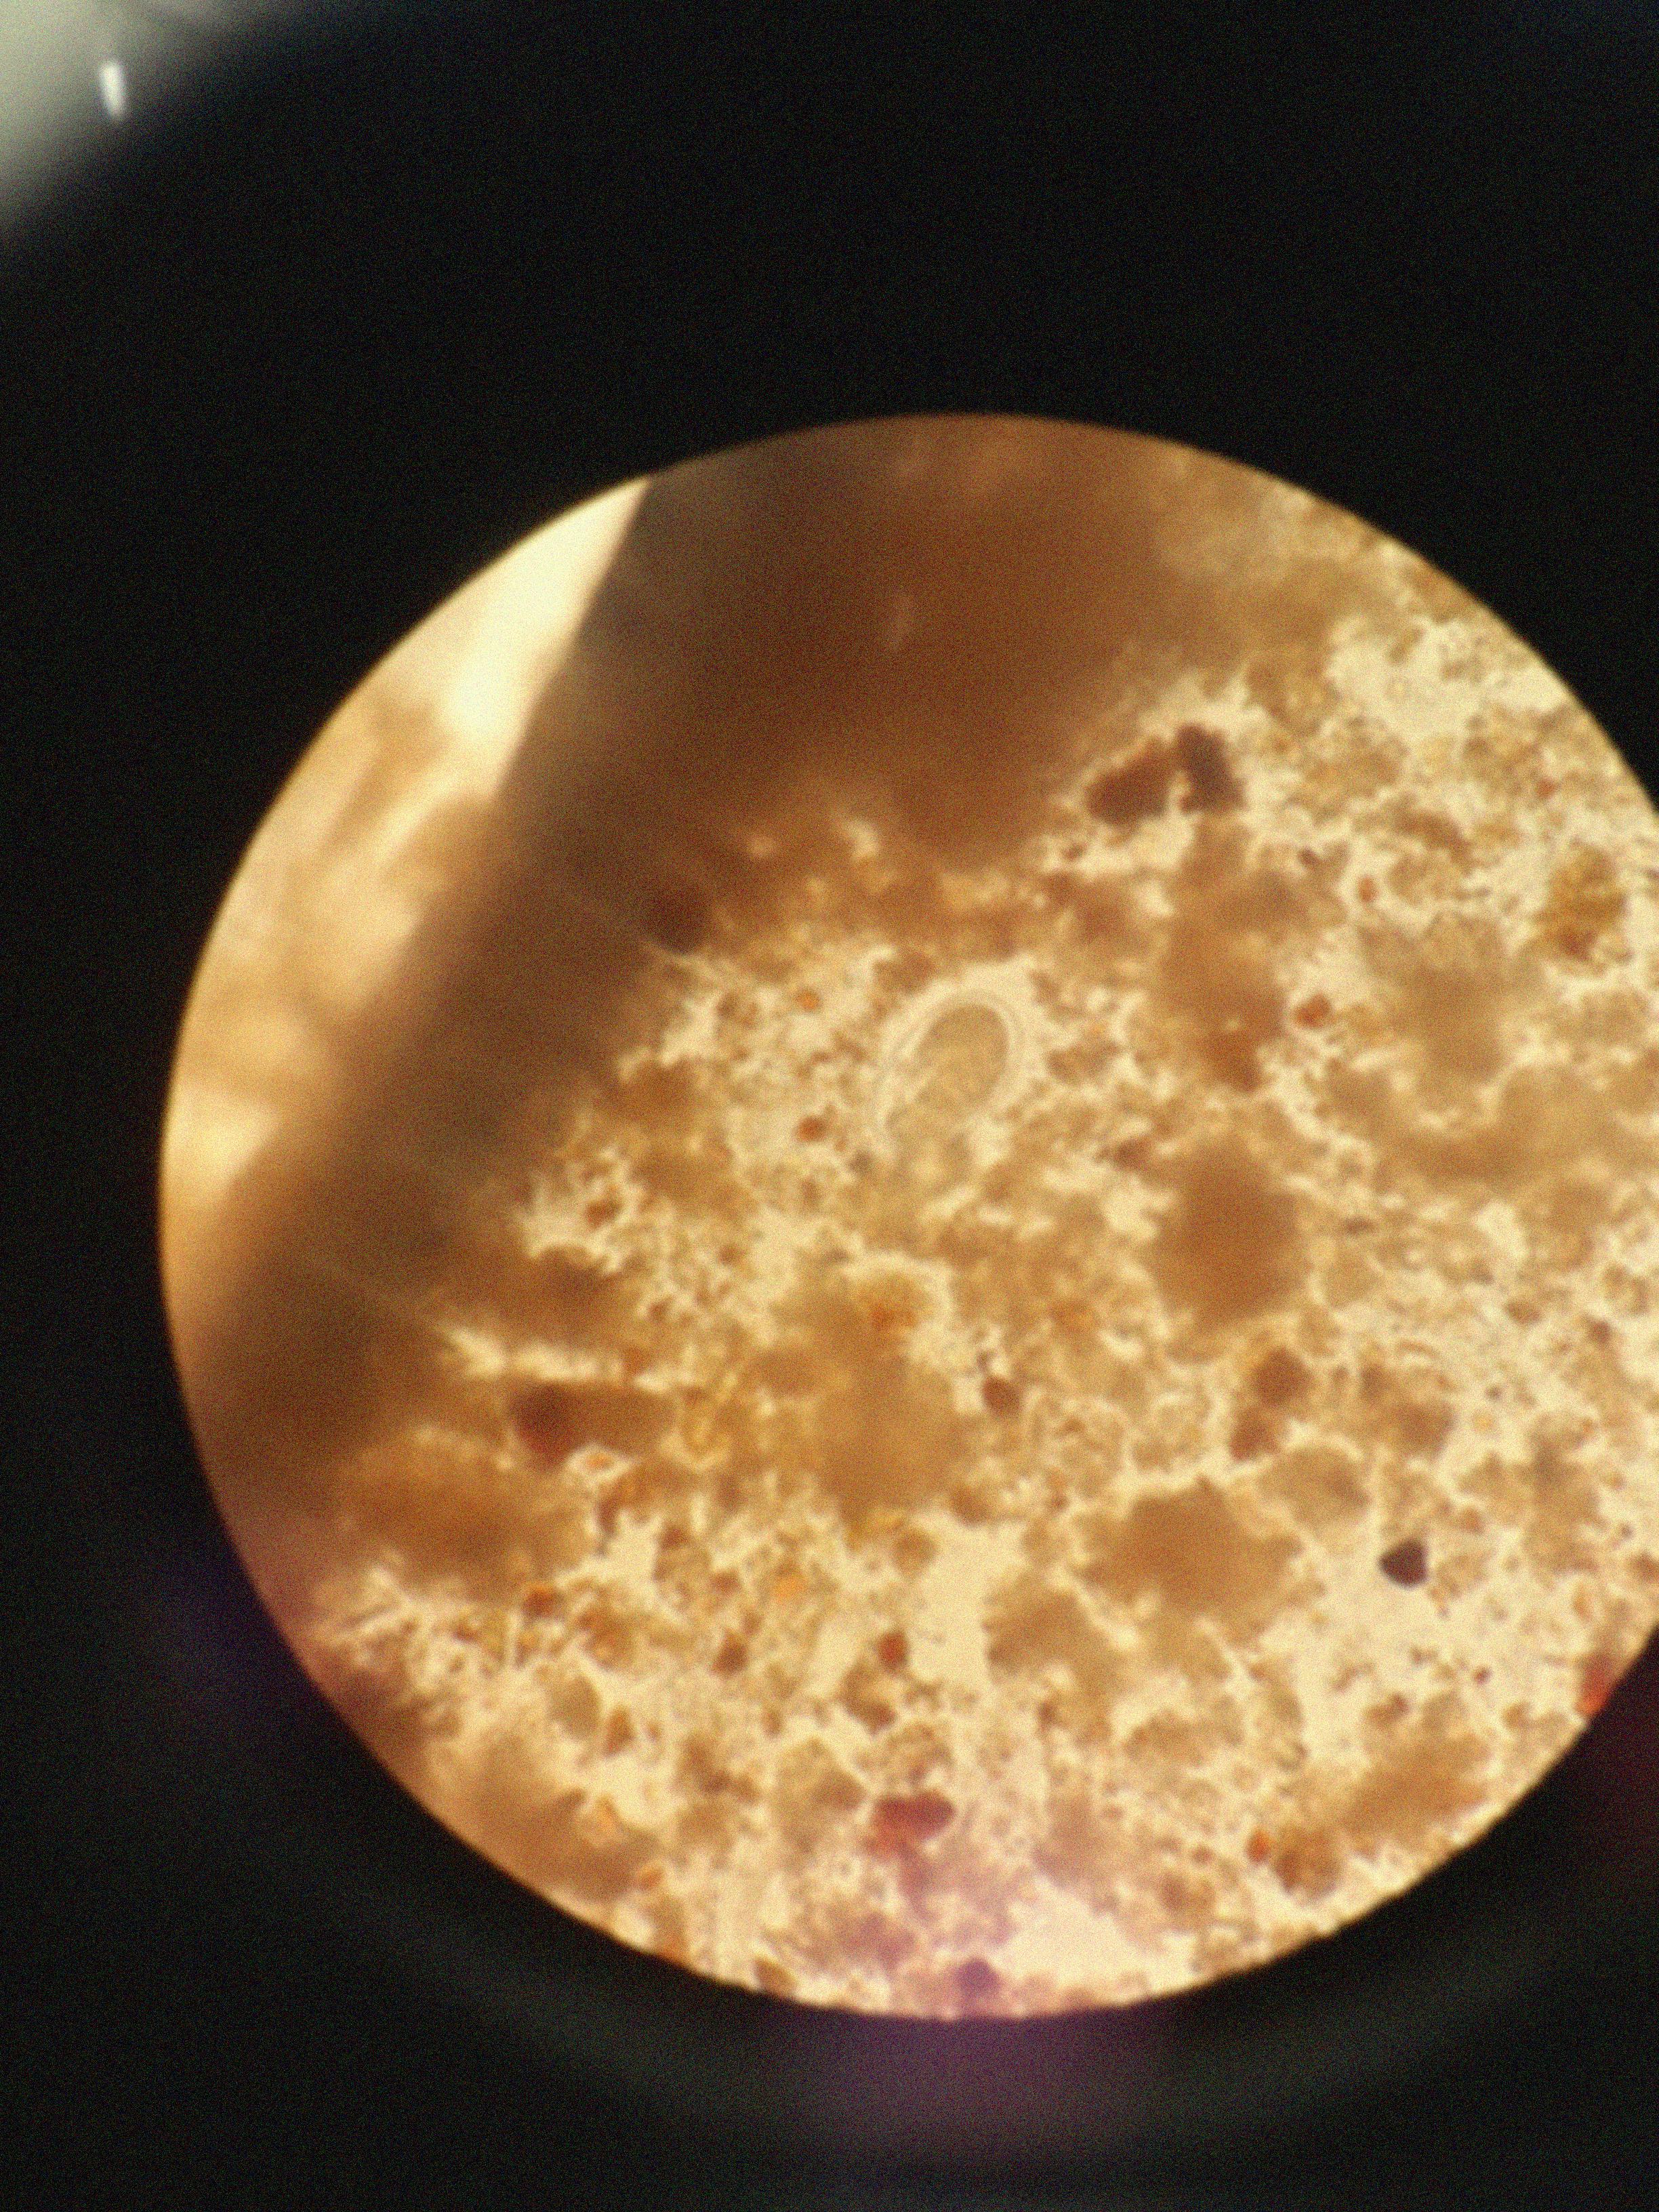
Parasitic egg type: Hookworm egg